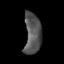
Tissue: skin
Cell type: Others
Senescence score: 0.779
Nuclear area (px): 674
Mean DAPI intensity: 84.927